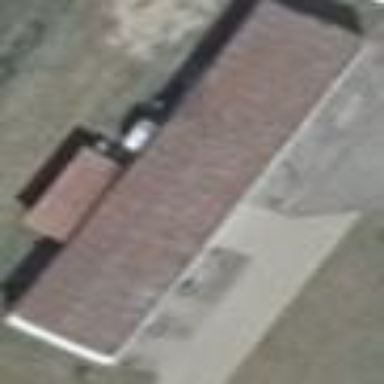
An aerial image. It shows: Simple and straightforward house.